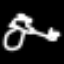
Label: frog